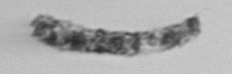
Label: fecal_pellet